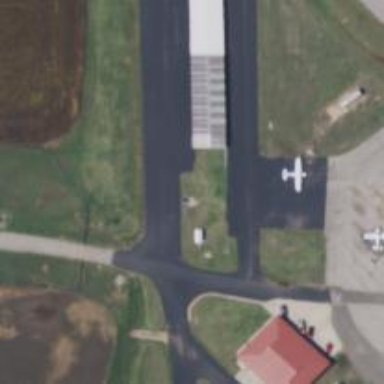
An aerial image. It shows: Image of taxiway at airport.